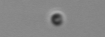
Label: nanoplankton_mix